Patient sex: F
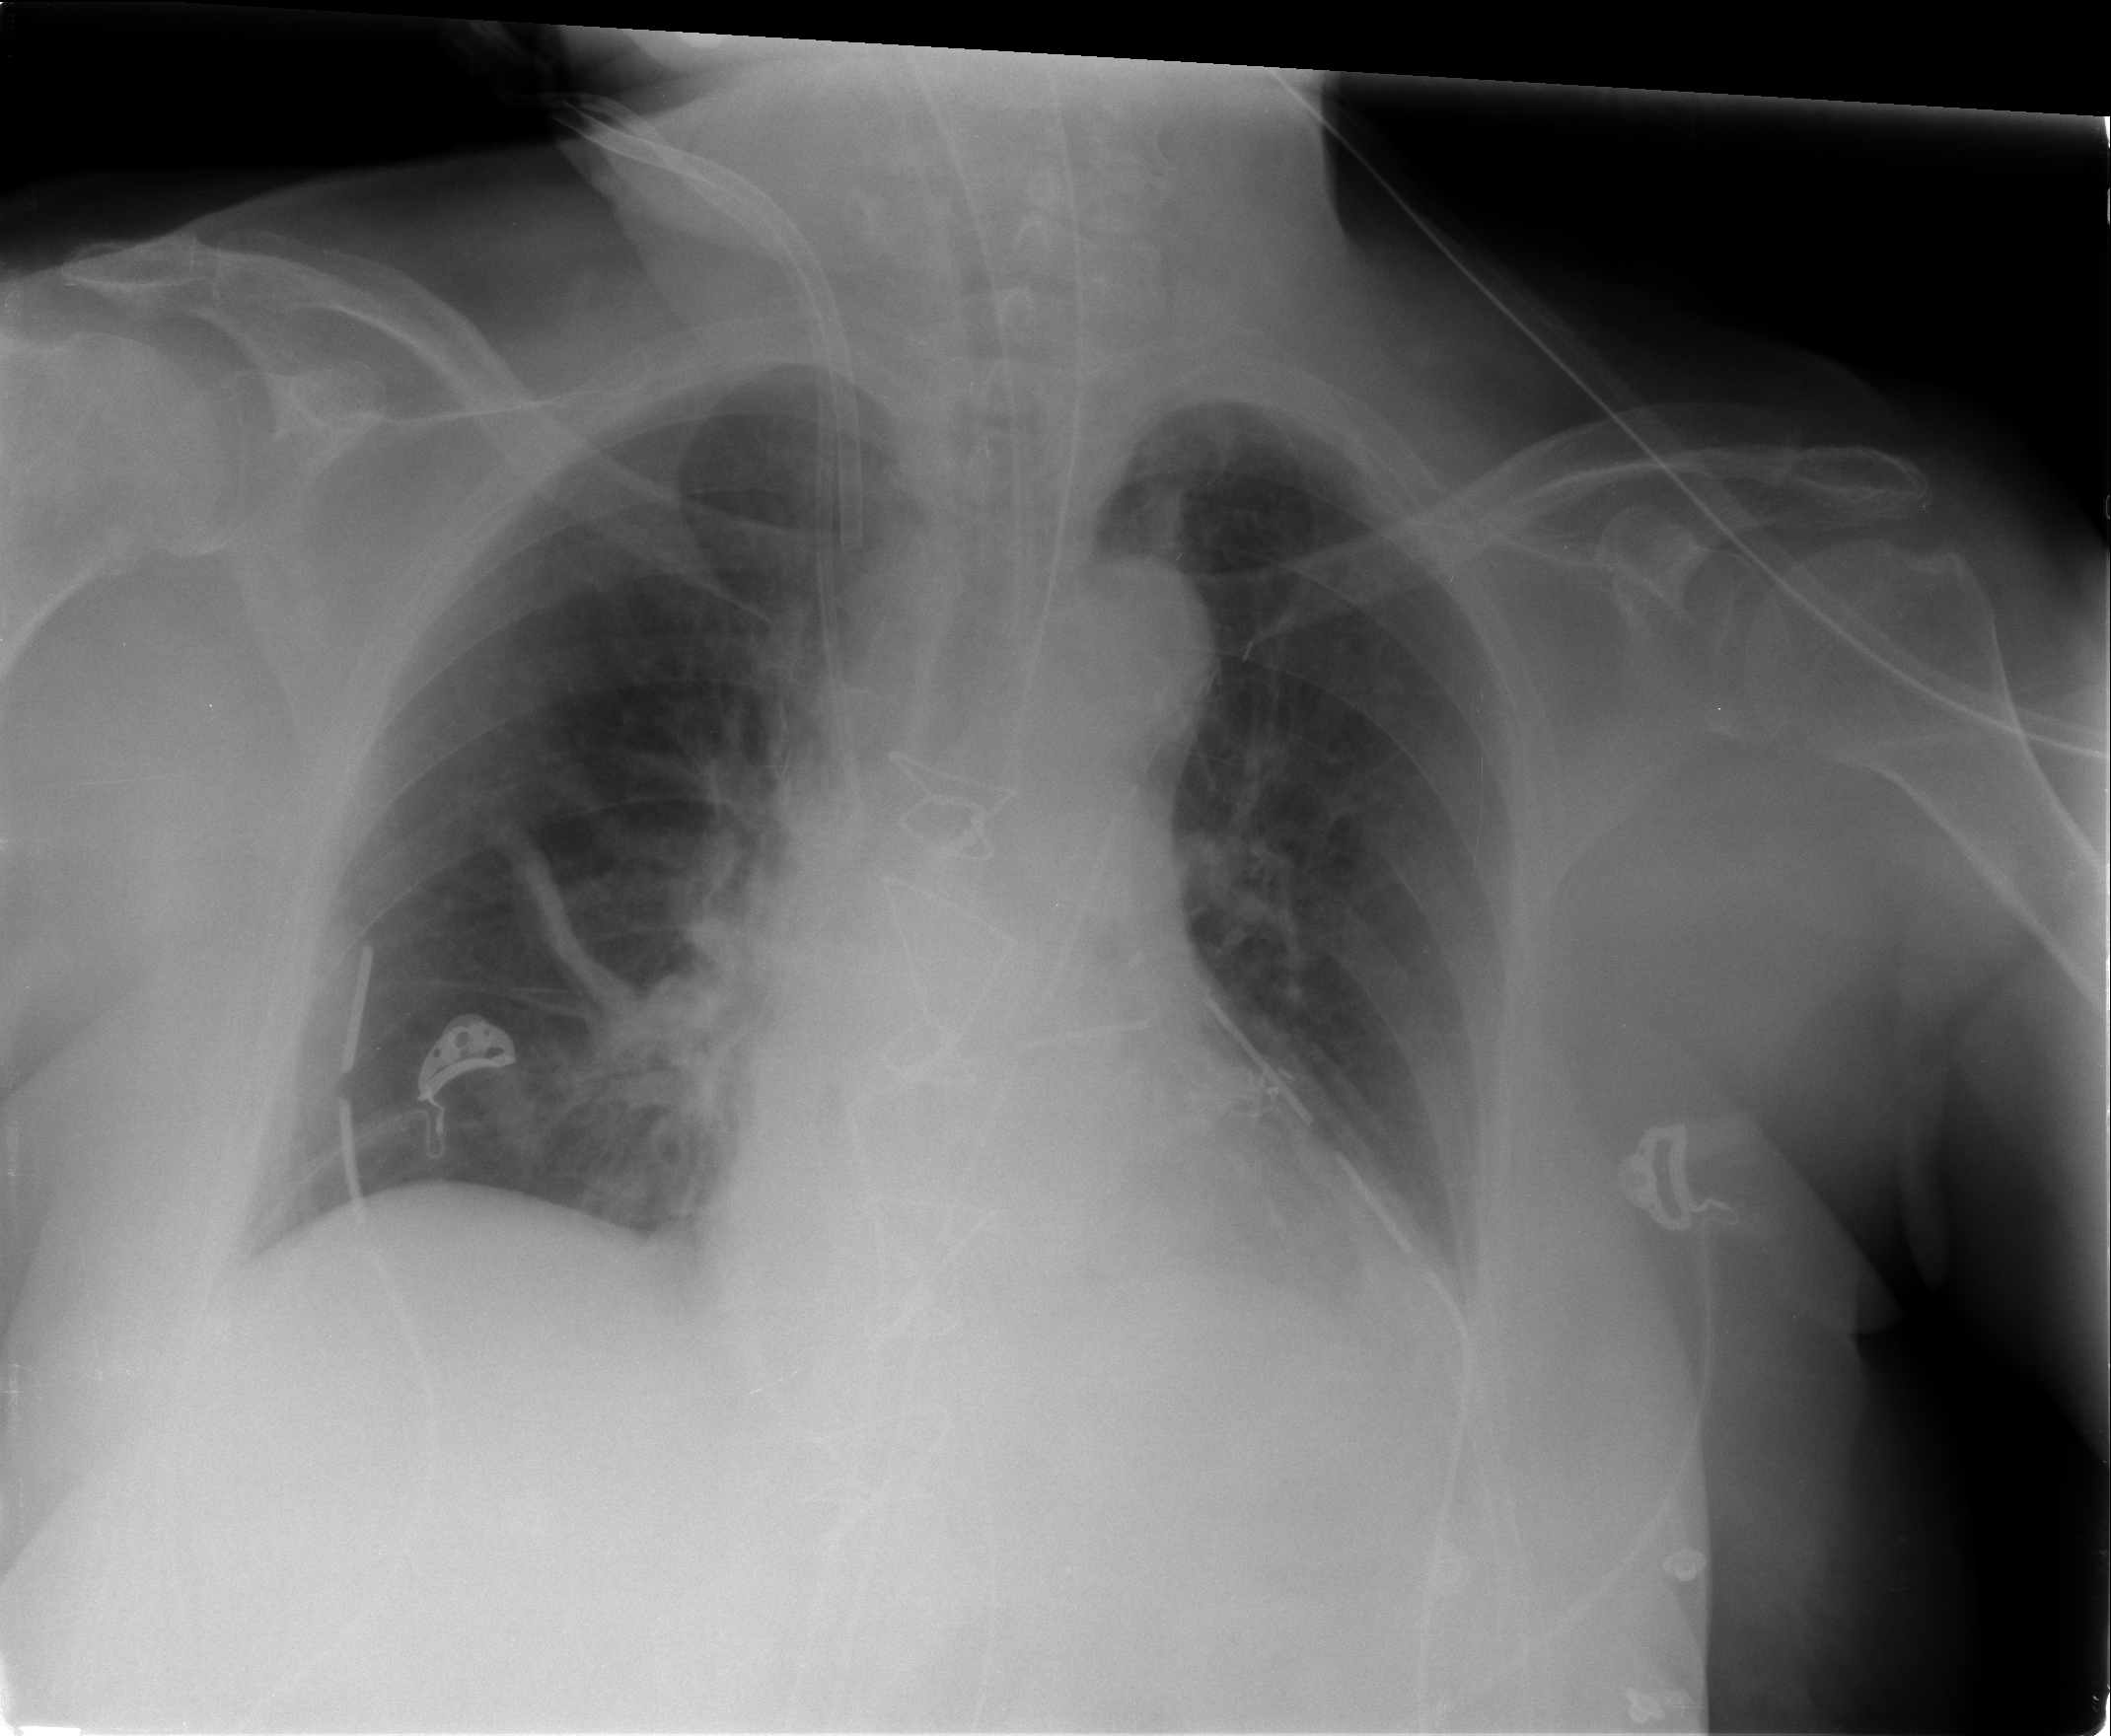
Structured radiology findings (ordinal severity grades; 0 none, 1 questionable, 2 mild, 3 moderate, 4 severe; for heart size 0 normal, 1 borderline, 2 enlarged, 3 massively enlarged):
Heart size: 0
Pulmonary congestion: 0
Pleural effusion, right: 0
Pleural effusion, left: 0
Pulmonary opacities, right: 0
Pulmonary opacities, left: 0
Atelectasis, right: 2
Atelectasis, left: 0